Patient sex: M
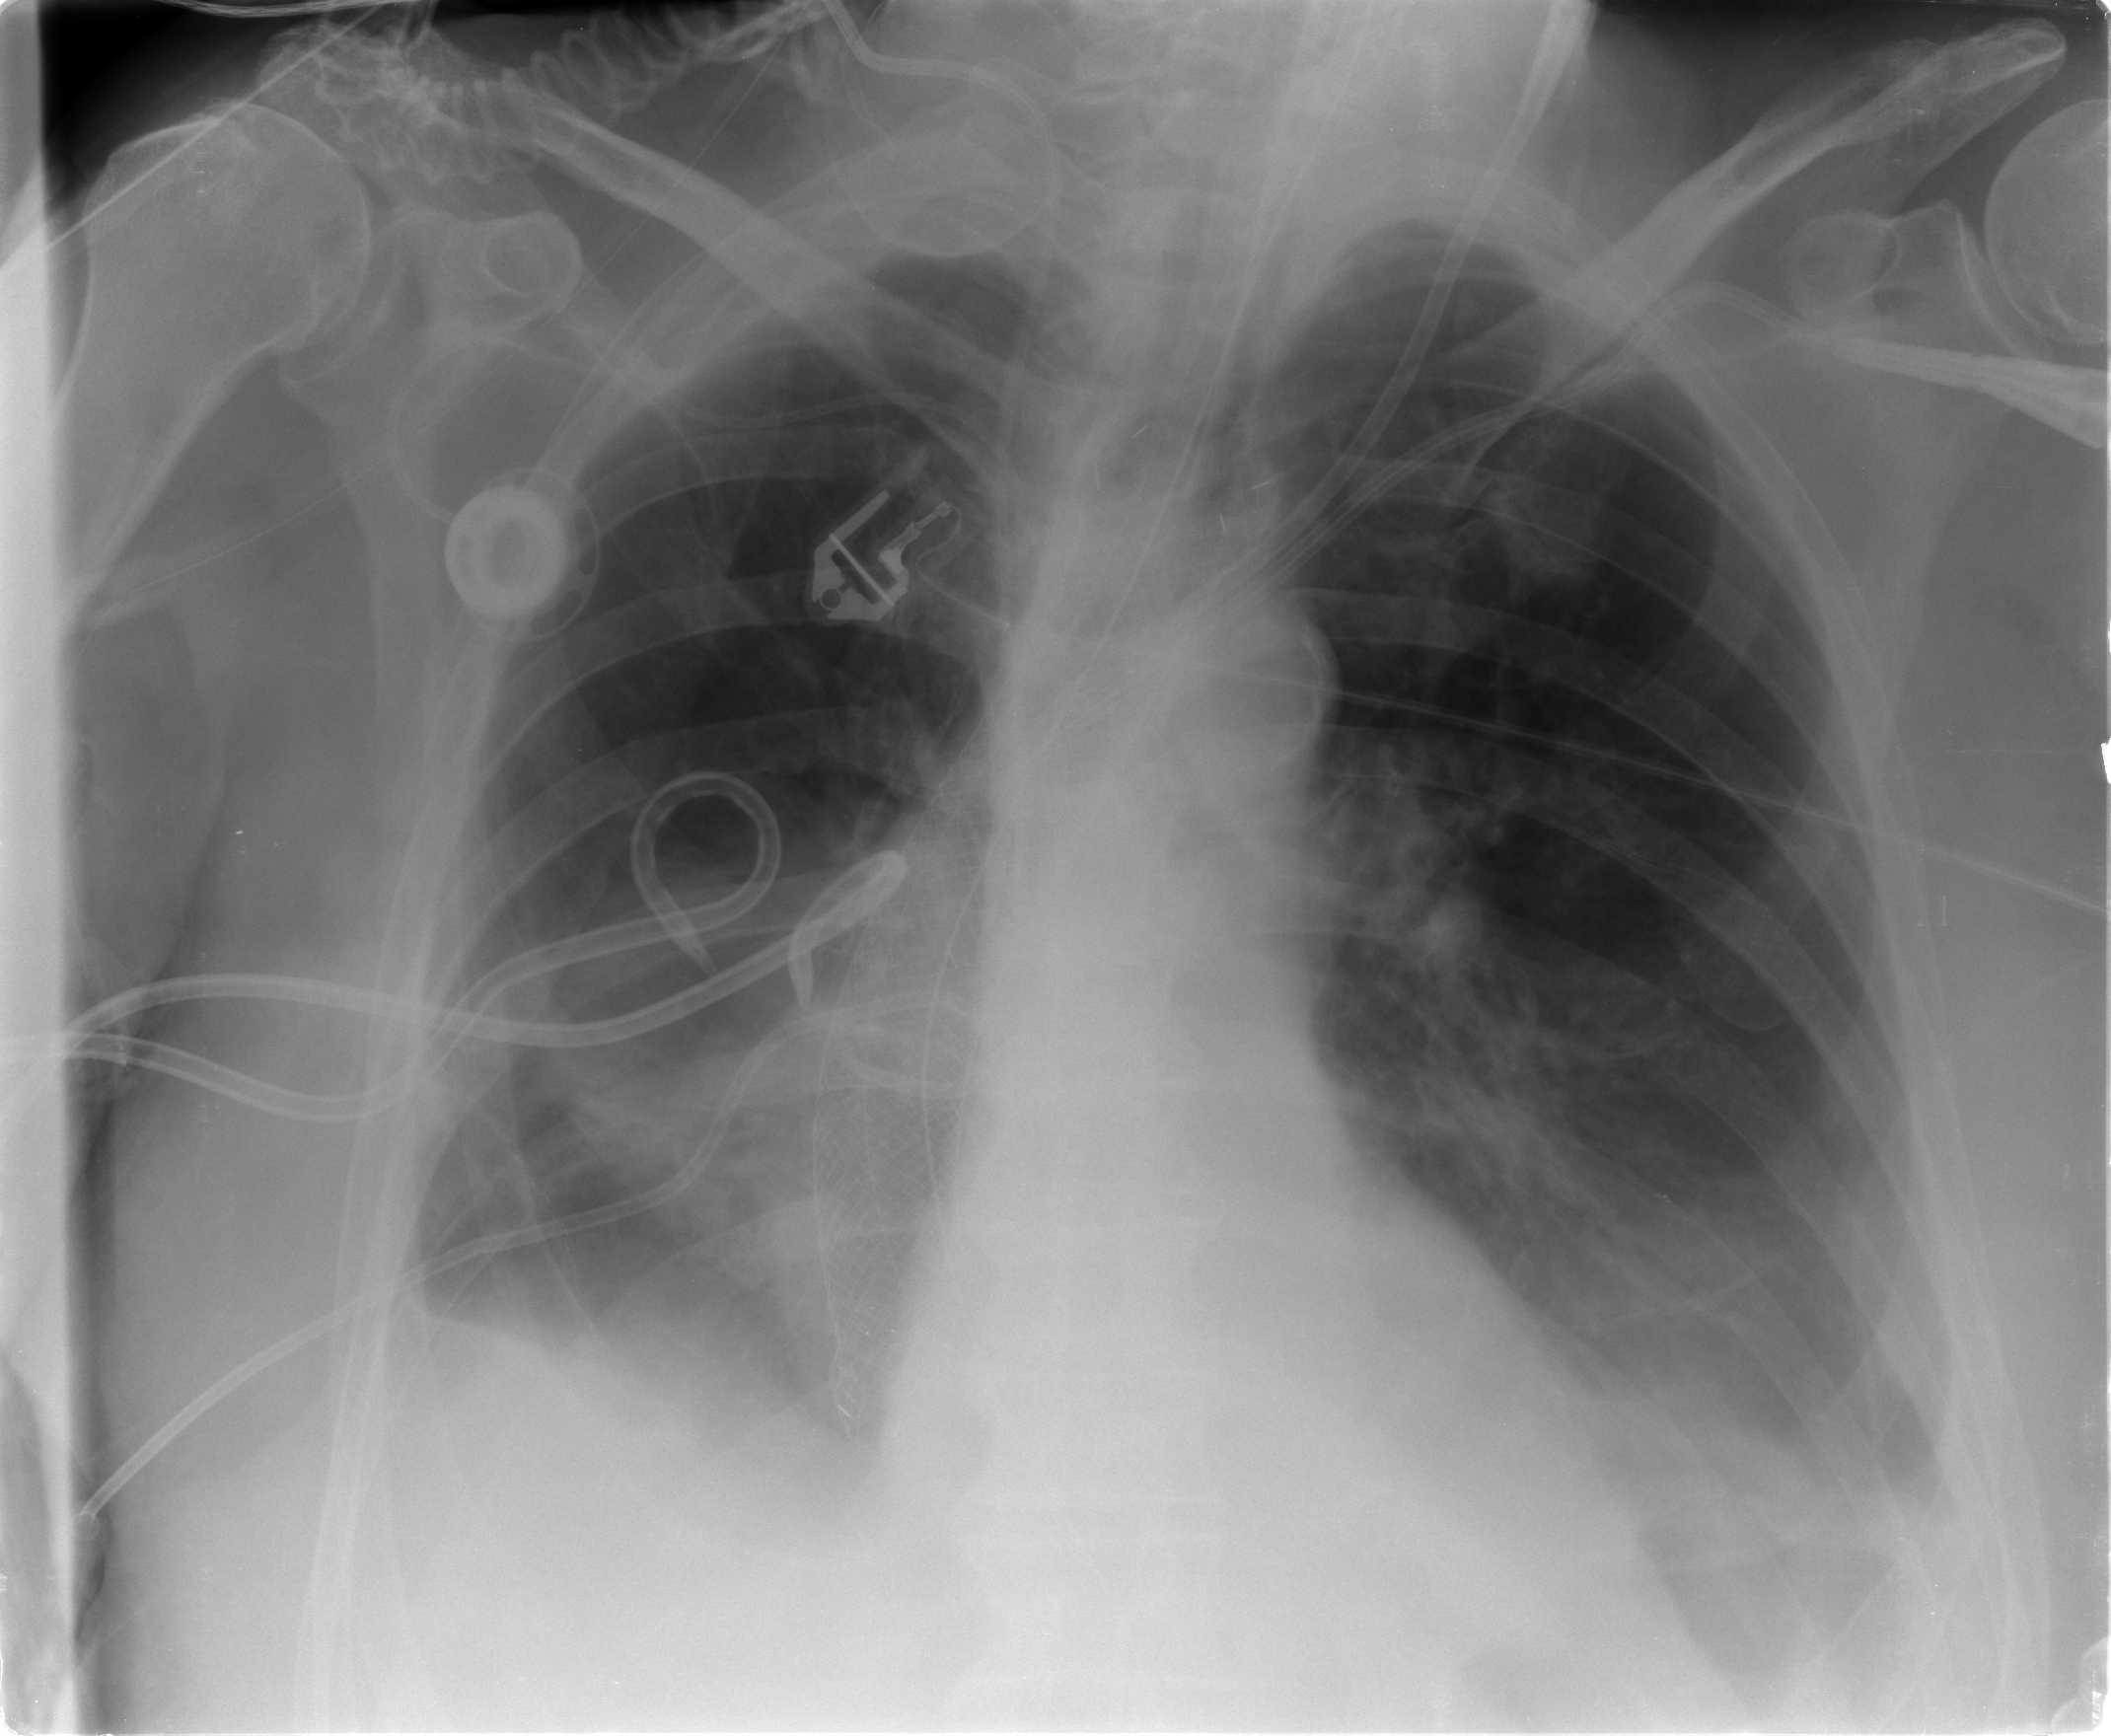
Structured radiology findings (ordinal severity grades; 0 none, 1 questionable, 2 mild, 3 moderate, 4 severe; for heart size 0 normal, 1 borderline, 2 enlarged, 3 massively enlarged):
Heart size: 0
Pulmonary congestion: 2
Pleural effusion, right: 3
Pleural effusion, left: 2
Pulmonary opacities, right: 3
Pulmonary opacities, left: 2
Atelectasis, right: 3
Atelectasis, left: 2